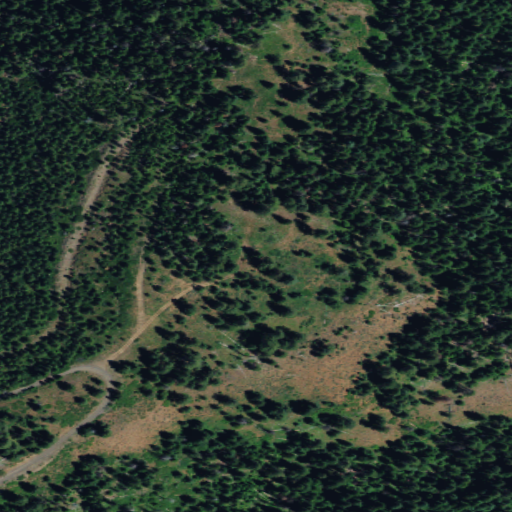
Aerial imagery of ridge(s) in Washington named Sweitzer Ridge containing grassland, evergreen forest, and open development